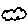
Label: cloud